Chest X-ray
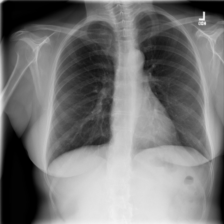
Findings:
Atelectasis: negative
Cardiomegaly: negative
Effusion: negative
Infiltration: negative
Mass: negative
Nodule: negative
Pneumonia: negative
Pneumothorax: negative
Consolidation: negative
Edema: negative
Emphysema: negative
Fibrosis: negative
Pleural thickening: negative
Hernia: negative